Field crop: maize
Growth stage: 1
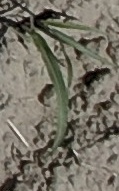
Species: sorghum